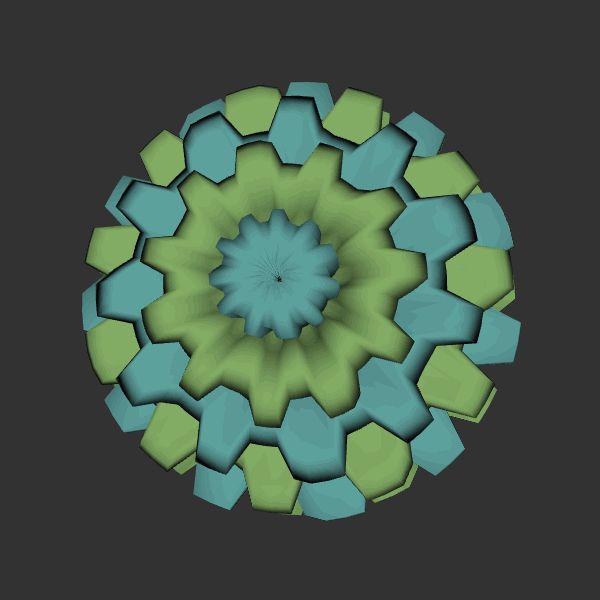
Background: dark